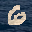
Label: 6